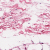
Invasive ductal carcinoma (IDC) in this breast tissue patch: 0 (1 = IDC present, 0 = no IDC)